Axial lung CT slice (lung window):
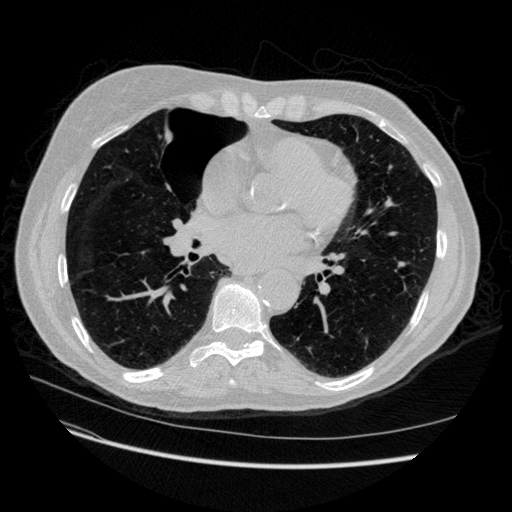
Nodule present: yes
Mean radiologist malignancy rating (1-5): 3